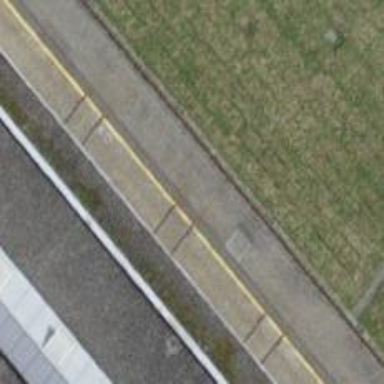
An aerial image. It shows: Single track railway in yard.